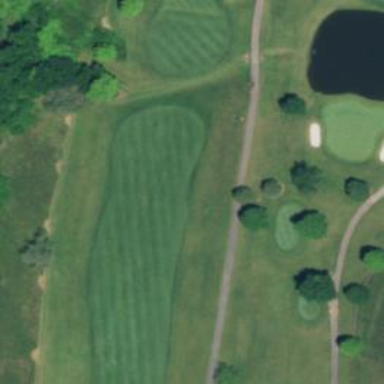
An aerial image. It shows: View of golf hole.